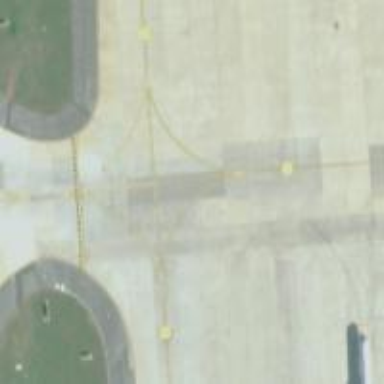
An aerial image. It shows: View of taxiway at the airport.